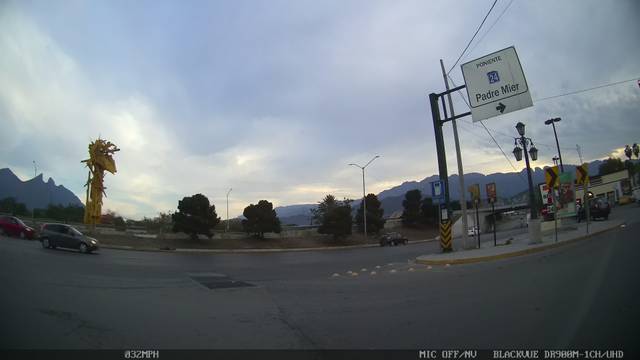
Region: Mexico
Coordinates: 25.666, -100.303